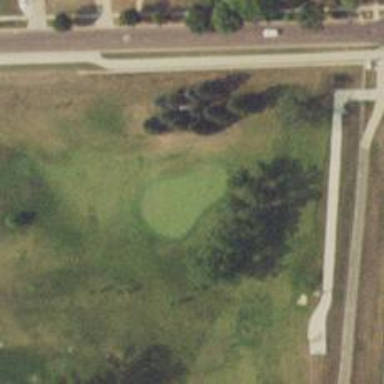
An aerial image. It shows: View of golf hole.